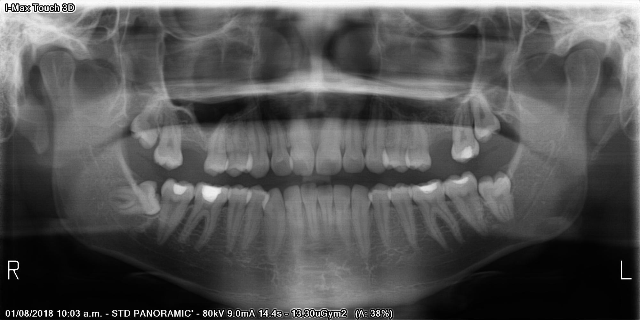
adult